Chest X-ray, PA view. Patient: 54 years old, sex M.
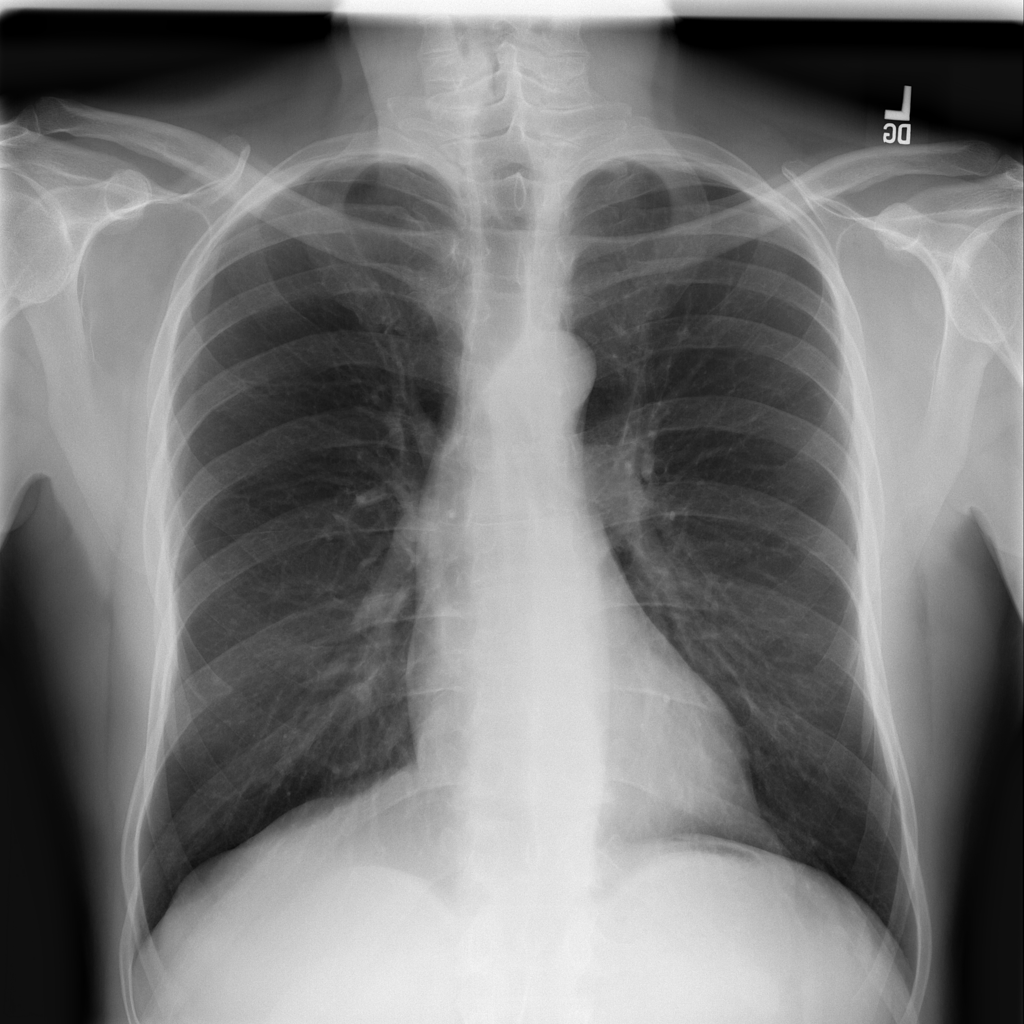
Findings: No Finding